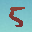
Label: 5